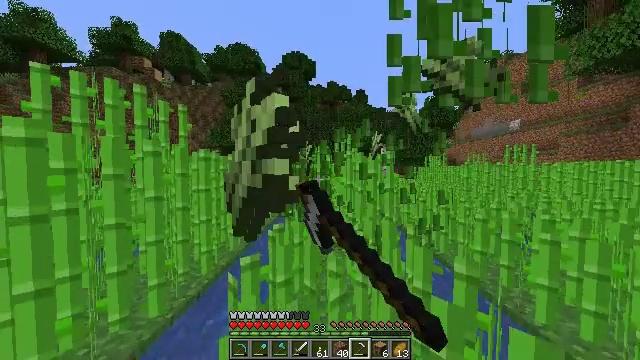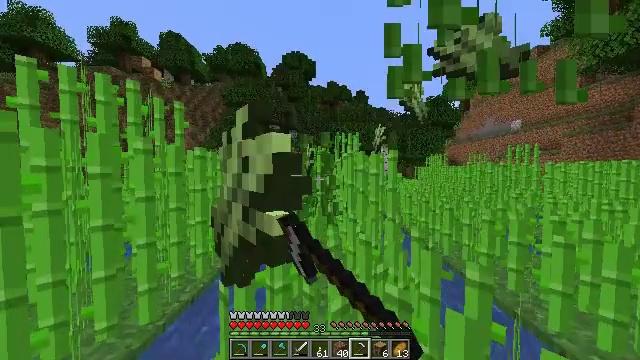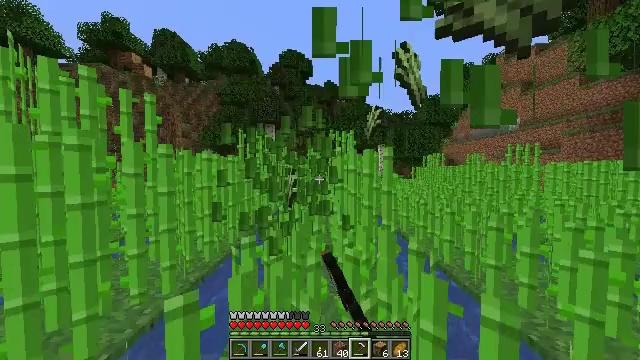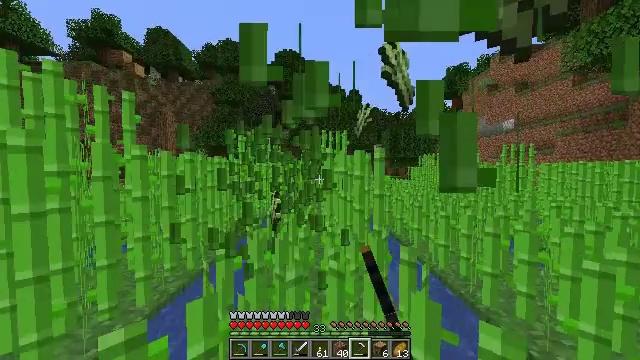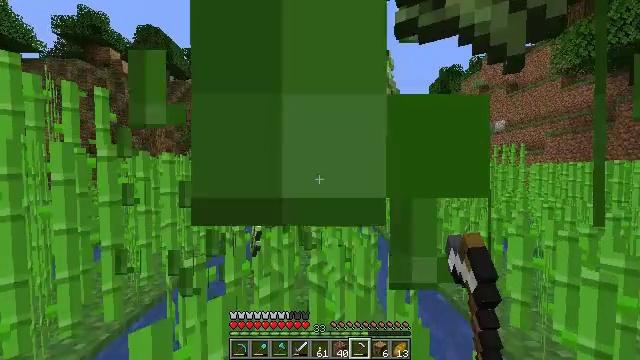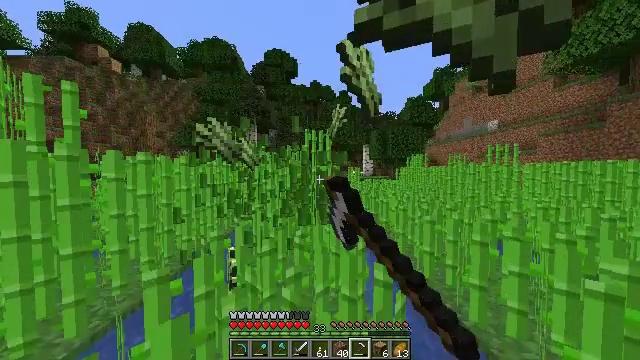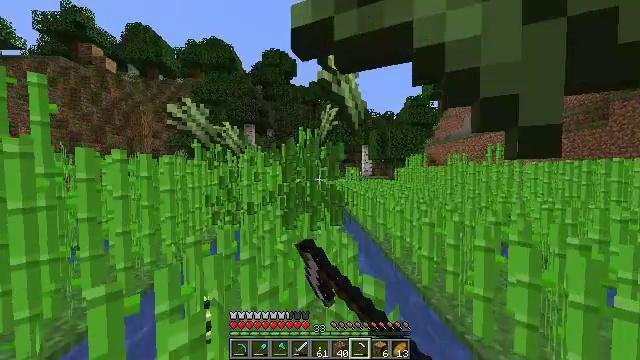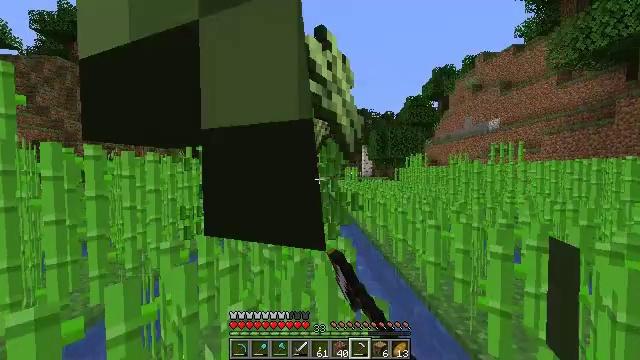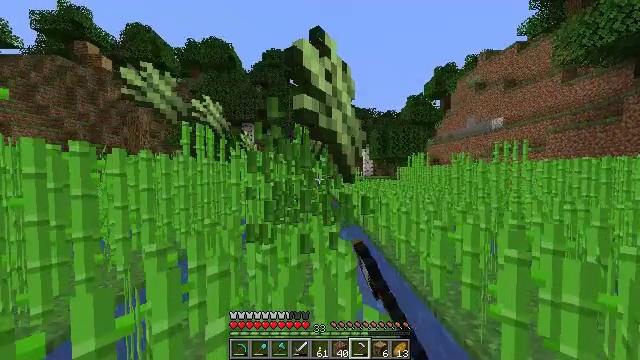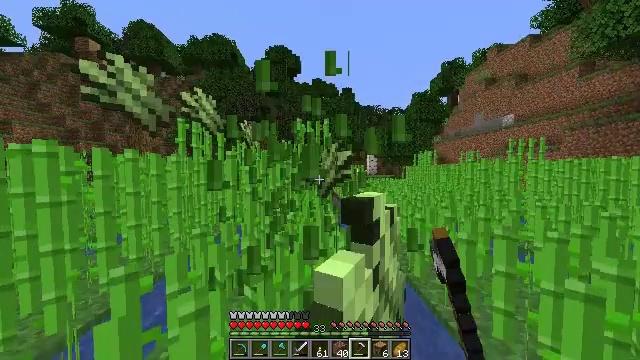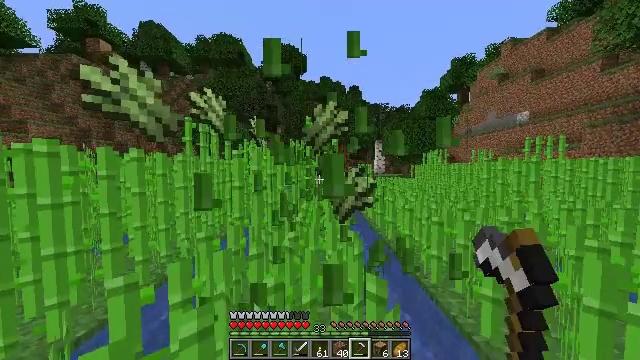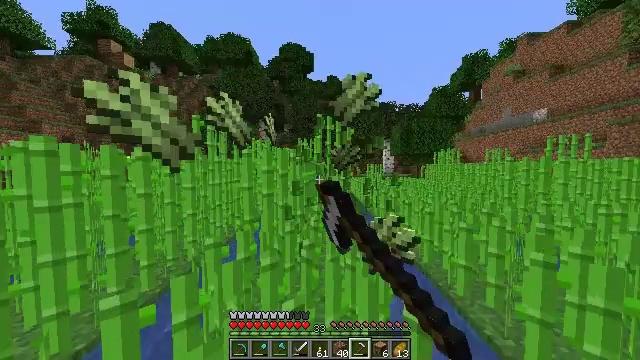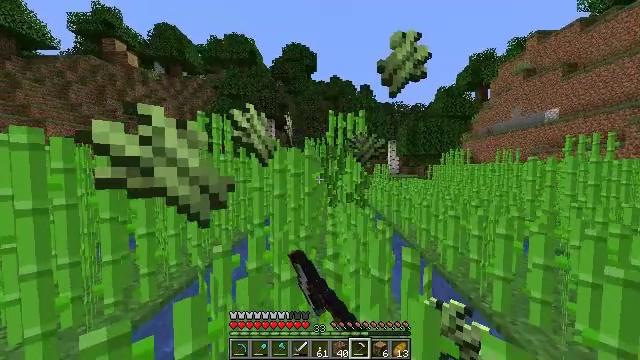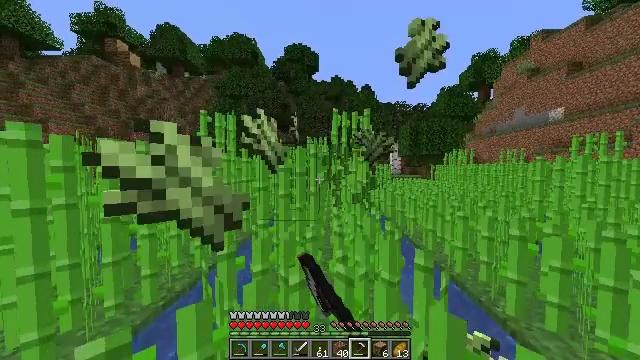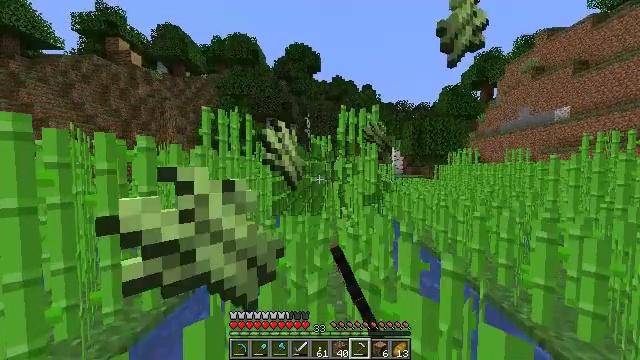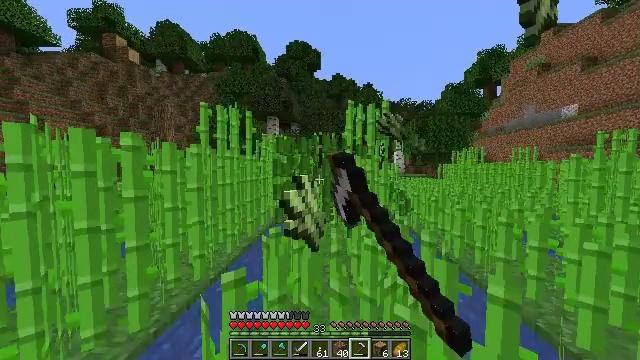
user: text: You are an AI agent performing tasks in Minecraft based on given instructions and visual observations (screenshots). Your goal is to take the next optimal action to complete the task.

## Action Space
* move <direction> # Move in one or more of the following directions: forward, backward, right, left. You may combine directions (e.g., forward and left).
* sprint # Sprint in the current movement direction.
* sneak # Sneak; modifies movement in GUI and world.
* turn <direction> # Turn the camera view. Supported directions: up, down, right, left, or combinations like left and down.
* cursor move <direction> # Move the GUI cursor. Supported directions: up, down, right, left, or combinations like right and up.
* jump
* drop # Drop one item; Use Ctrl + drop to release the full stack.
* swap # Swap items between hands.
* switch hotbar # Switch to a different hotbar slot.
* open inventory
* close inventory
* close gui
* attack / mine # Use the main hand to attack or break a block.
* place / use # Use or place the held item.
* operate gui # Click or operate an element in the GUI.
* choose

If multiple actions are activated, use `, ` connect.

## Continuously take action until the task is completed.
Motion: motion action
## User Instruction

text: Break the sugar cane.
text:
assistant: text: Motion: move forward and move right, sprint, attack / mine
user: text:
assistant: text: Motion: move forward and move right, sprint, attack / mine
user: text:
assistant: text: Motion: move forward and move right, sprint, attack / mine
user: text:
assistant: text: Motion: move forward and move right, sprint, turn right, attack / mine
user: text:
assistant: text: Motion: move forward and move right, sprint, turn right, attack / mine
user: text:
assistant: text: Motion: move forward, sprint, attack / mine
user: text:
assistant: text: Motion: move forward, sprint, attack / mine
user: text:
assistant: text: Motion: move forward, sprint, attack / mine
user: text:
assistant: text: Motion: move forward and move left, sprint, attack / mine
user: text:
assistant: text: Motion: move forward and move left, sprint, turn left, attack / mine
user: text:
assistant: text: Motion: move forward and move left, sprint, turn left, attack / mine
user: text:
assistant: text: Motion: move forward and move left, sprint, attack / mine
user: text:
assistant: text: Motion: move forward and move left, sprint, attack / mine
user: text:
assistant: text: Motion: move forward, sprint, attack / mine
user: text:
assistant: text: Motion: move forward, sprint, attack / mine
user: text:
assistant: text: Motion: move forward, sprint, attack / mine
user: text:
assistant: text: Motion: move forward, sprint, attack / mine
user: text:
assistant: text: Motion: move forward and move right, sprint, turn right, attack / mine
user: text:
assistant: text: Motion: move forward and move right, sprint, turn right, attack / mine
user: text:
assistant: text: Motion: move forward and move right, sprint, attack / mine
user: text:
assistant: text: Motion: move forward and move right, sprint, attack / mine
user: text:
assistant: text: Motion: move forward, sprint, attack / mine
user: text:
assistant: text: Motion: move forward, sprint, attack / mine
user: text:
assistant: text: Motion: move forward, sprint, attack / mine
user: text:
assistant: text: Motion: move forward and move left, sprint, attack / mine
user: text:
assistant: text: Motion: move forward and move left, sprint, turn left, attack / mine
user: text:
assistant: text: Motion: move forward and move left, sprint, turn left, attack / mine
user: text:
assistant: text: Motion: move forward and move left, sprint, attack / mine
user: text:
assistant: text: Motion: move forward and move left, sprint, attack / mine
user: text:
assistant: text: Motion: move forward, sprint, attack / mine